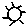
Label: sun